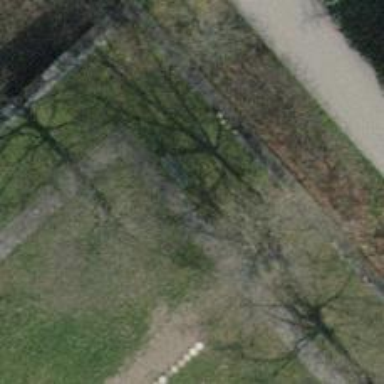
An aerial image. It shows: Bench for seating.